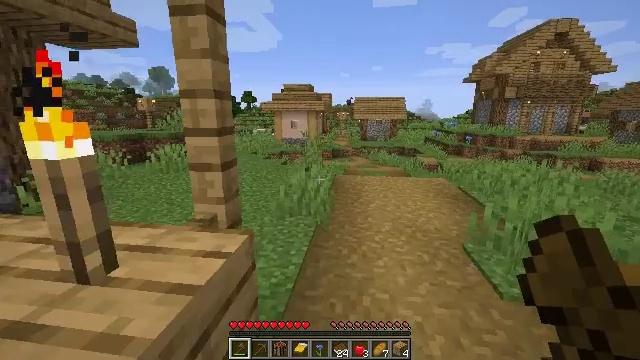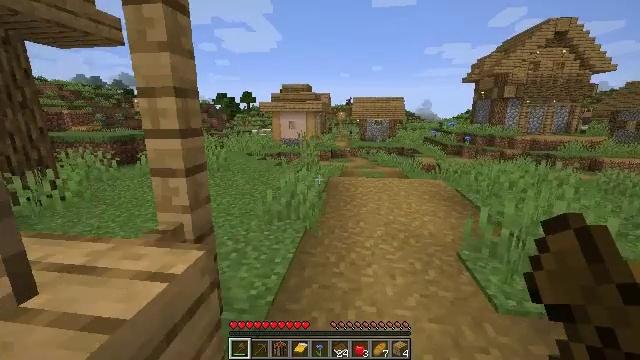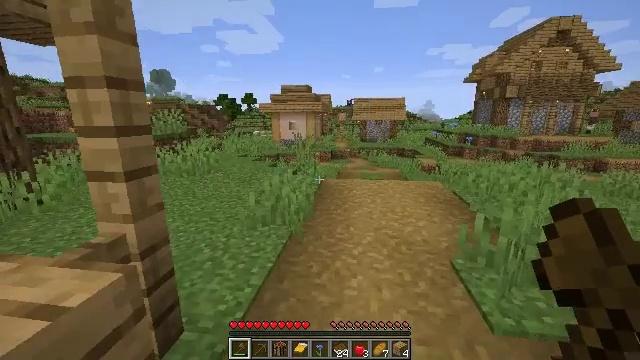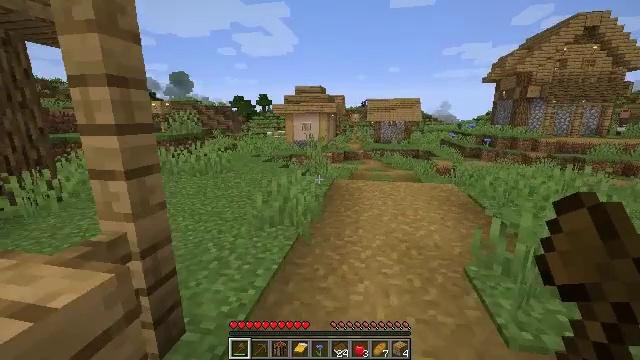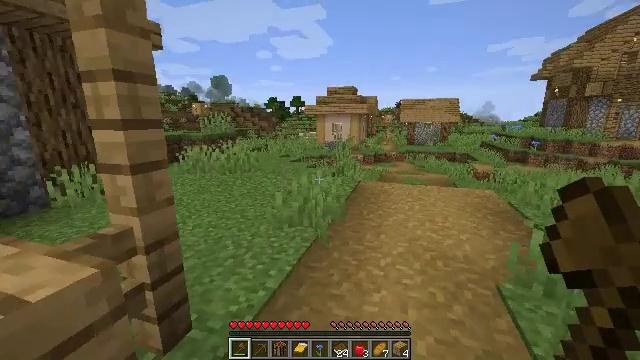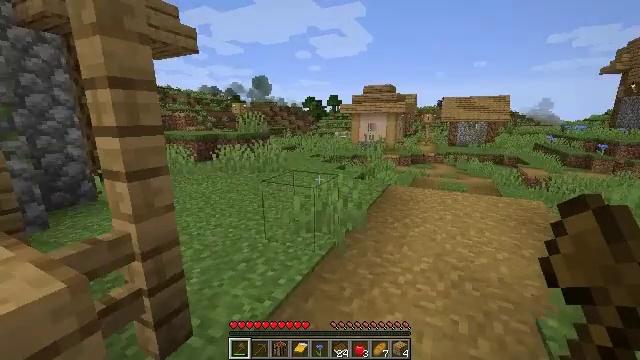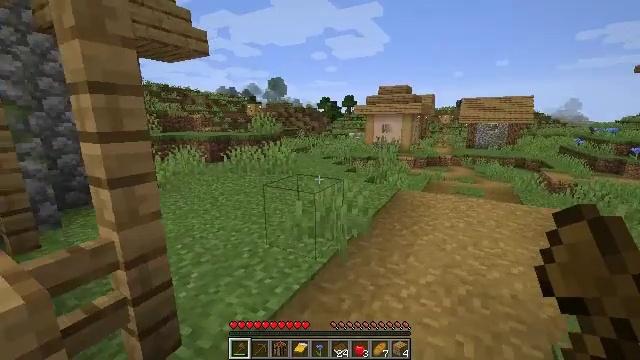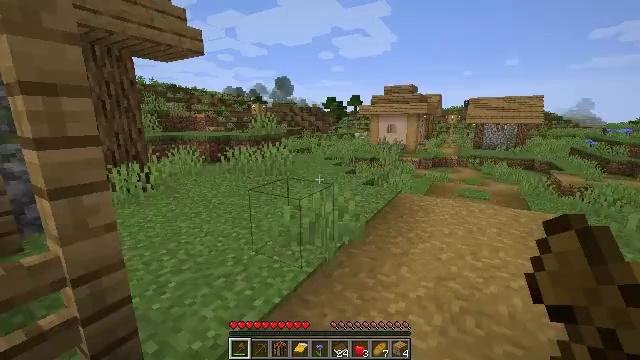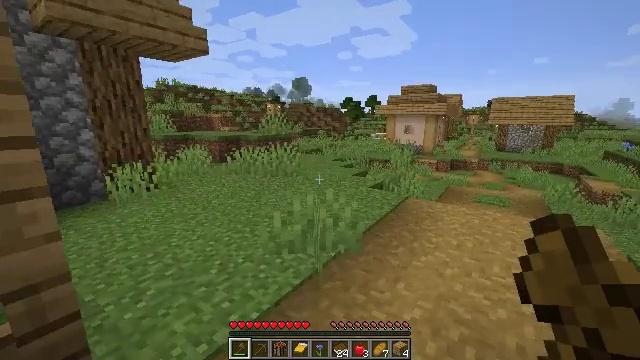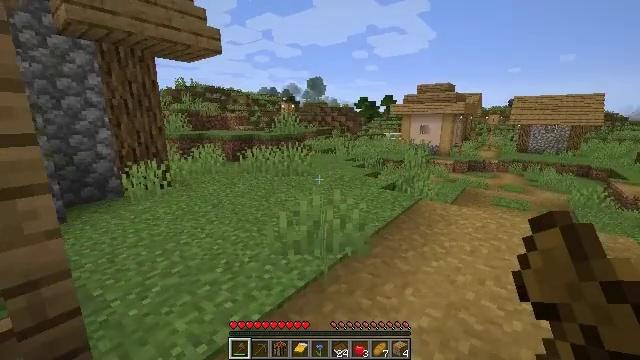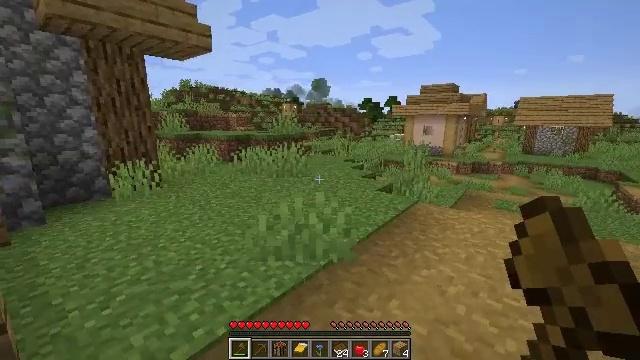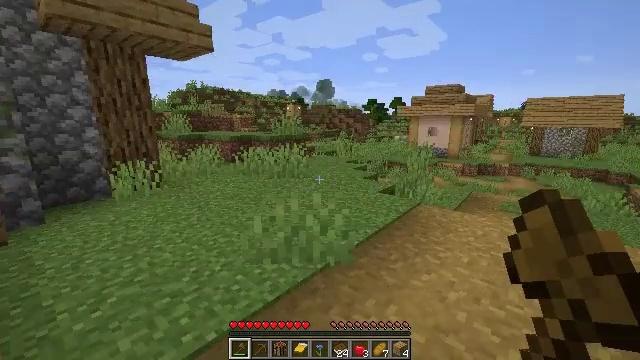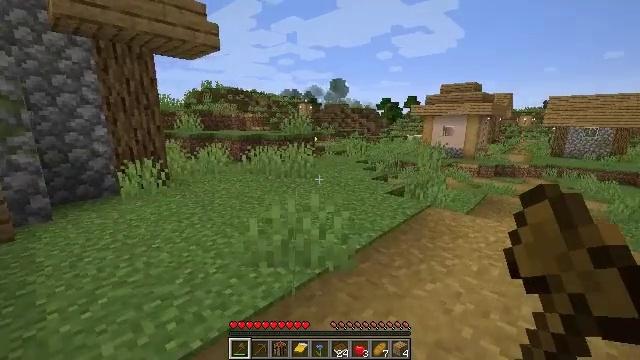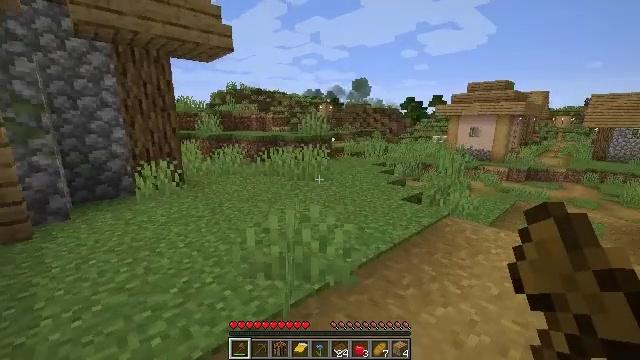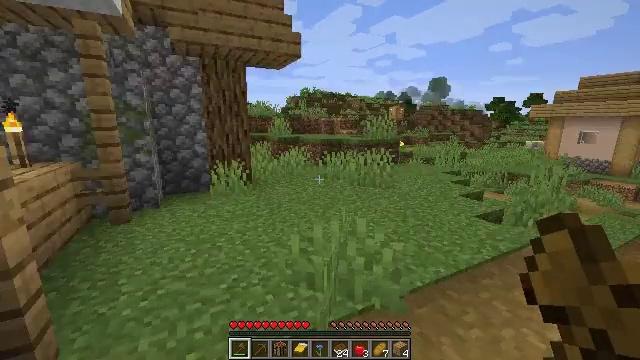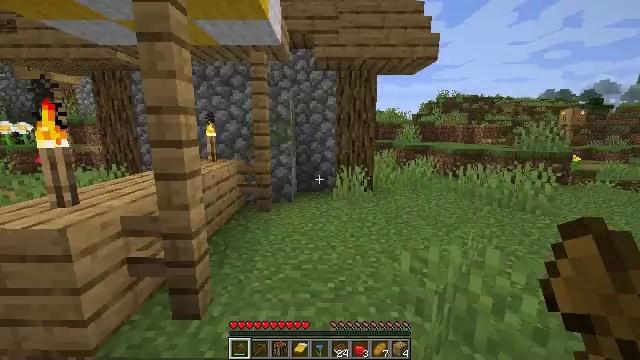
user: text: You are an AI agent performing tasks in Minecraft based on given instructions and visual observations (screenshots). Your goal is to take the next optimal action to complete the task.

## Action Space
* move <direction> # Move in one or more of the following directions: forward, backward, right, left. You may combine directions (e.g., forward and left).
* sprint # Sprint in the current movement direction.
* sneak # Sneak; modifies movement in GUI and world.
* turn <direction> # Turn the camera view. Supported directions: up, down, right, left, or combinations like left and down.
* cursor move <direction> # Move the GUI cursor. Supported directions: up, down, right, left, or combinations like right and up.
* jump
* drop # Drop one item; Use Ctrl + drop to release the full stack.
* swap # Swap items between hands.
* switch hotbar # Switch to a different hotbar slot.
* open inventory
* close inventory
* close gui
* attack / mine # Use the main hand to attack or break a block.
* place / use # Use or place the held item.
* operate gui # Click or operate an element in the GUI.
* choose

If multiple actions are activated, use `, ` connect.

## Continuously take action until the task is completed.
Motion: motion action
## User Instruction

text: Attack the hay block to get hay.
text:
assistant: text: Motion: move forward and move right
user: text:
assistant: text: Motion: move forward and move right
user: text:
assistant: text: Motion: move forward and move right, turn left
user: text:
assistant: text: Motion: move forward and move right, turn left
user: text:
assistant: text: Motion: move forward and move right, turn left
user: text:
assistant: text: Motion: move forward and move right, turn left
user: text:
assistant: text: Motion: move forward and move right, turn left
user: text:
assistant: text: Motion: move forward and move right, turn left
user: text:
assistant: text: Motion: move forward and move right, turn left
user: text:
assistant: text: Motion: move forward and move right
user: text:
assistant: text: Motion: move forward and move right, turn left
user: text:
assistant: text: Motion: move forward and move right, turn left
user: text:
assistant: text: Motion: move forward and move right, turn left
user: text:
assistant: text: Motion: move forward and move right, turn left
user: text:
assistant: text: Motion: move forward and move right, turn left and up
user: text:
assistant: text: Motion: move forward and move left, turn left and up
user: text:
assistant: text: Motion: move forward and move left, turn left
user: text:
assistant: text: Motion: move forward and move left, turn left and up
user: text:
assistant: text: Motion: move forward and move left, turn left
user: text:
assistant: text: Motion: move forward and move left
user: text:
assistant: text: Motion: move forward and move left
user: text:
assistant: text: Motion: move forward and move left
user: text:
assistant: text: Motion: move forward
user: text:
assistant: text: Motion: move forward
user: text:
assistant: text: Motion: move forward
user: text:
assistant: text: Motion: move forward
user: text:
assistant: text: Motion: move forward
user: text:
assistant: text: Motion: move forward
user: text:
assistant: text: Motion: move forward
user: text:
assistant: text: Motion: move forward, sprint